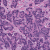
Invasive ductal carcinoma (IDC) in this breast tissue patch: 1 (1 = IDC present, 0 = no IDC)